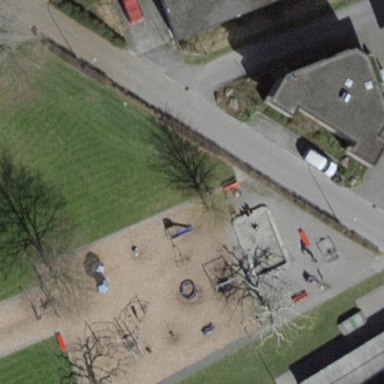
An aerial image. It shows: Playground area for leisure activities on the land.